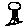
Label: tree